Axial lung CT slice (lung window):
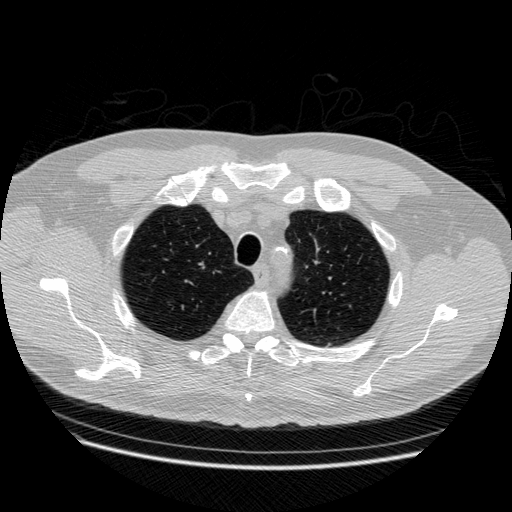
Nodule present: no